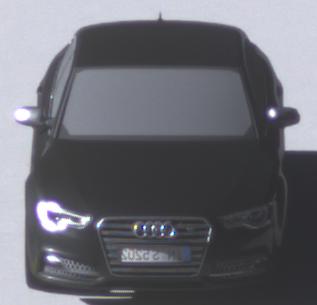
Make: Audi
Model: S5
Detailed model: F5
Model produced from: 2016
Model produced until: 2019
Doors: 2
Color: black
Road condition: dry road
Daytime: midday
Contrast: high contrast